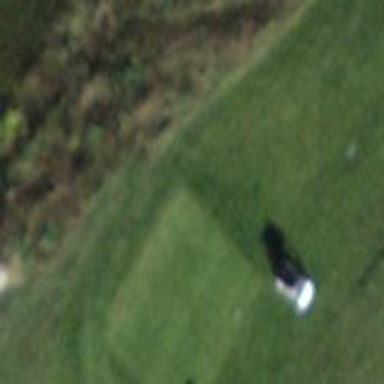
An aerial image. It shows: Golf tee on grassy land.